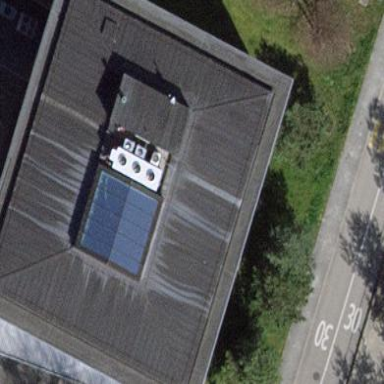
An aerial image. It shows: Commercial building.